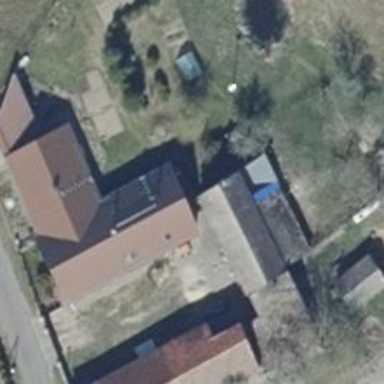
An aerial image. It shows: Building with gabled roof. The roof orientation is along the building's structure.